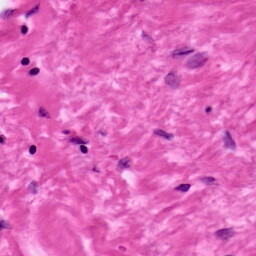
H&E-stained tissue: Ovarian